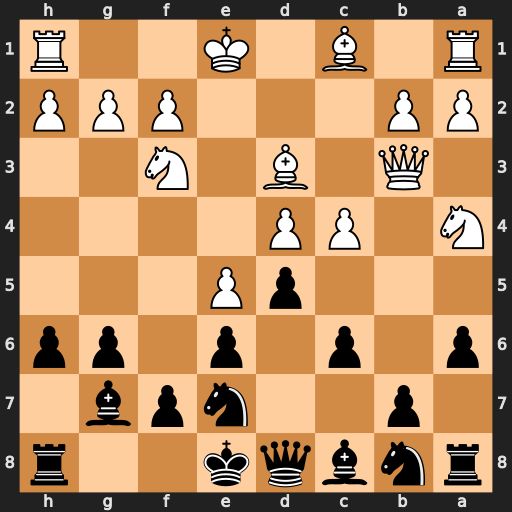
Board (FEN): rnbqk2r/1p2npb1/p1p1p1pp/3pP3/N1PP4/1Q1B1N2/PP3PPP/R1B1K2R
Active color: b
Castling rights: KQkq
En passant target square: -
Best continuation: dxc4 Qxc4 b5 Qc2 bxa4